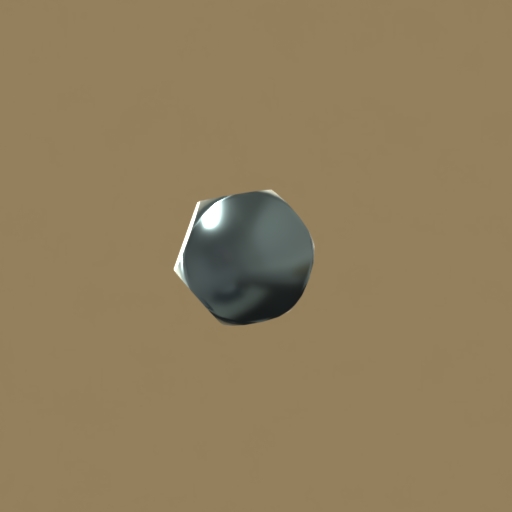
Label: bolt